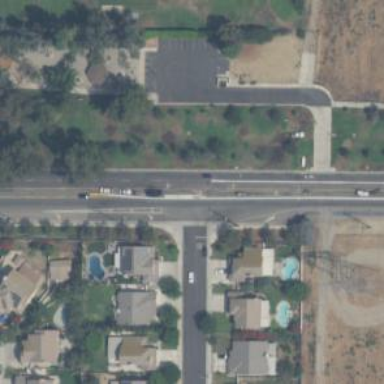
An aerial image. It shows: Road with stop sign.